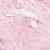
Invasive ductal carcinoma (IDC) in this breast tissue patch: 0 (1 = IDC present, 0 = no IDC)